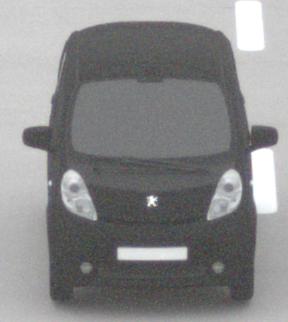
Make: Peugeot
Model: iOn
Detailed model: iOn
Model produced from: 2010/12
Model produced until: 2013/02
Doors: 5
Color: black
Road condition: dry road
Daytime: midday
Contrast: low contrast